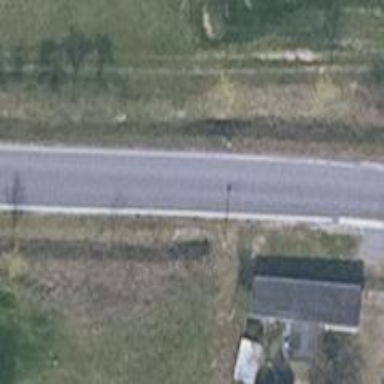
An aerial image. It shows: Secondary road with asphalt surface. There is sidewalk on the left side.